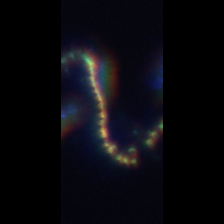
Taxon: Chaetoceros
Group: Diatoms